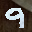
Label: 9